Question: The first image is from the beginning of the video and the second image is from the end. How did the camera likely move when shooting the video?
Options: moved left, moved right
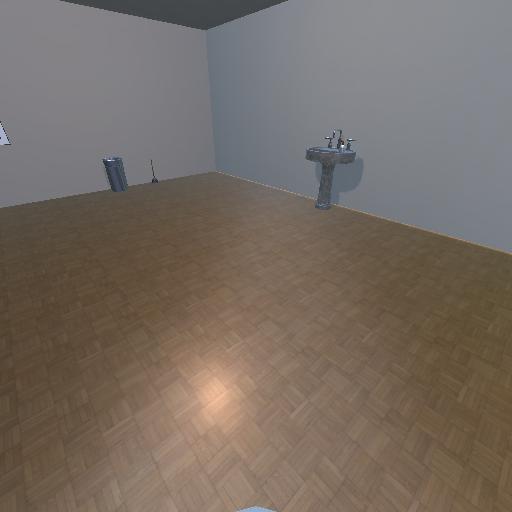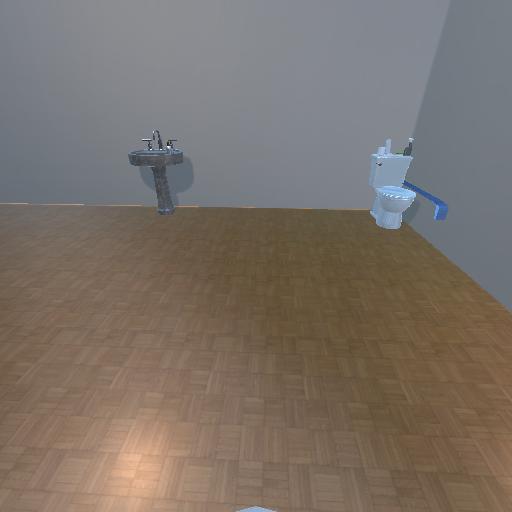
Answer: moved left